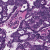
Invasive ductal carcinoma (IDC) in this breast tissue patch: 0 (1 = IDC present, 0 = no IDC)